Question: <URL>, in python it is possible to replace a current module implementation using 'sys.modules':
'''
import somemodule
import sys
del sys.modules['somemodule']
sys.modules['somemodule'] = __import__('somefakemodule')
'''
But it doesn't work if 'import somemodule' is done in the code of another imported module:

In this example:
'''
import somemodule
def f():
print(somemodule.someFunction())
'''
'''
from CustomModule import f
import sys
del sys.modules['somemodule']
sys.modules['somemodule'] = __import__('somefakemodule')
f() #Will use 'somemodule.someFunction'
'''
The call to 'f' will use 'somemodule.someFunction', not 'somefakemodule.someFunction'
Is it possible to make 'CustomModule' replace its use of 'somemodule' for 'somefakemodule' without changing its code? That is, from 'ClientCode'.
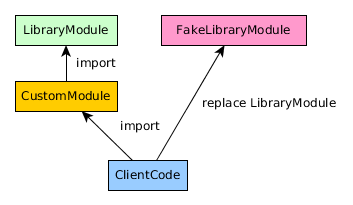
Answer: Replace 'somemodule' with 'somefakemodule' importing 'CustomModule':
'''
import sys
del sys.modules['somemodule']
sys.modules['somemodule'] = __import__('somefakemodule')
from CustomModule import f
'''
That way, when 'CustomModule' executes
'''
import somemodule
'''
Python will find 'somemodule' in 'sys.modules' and return the cached module, 'somefakemodule'.